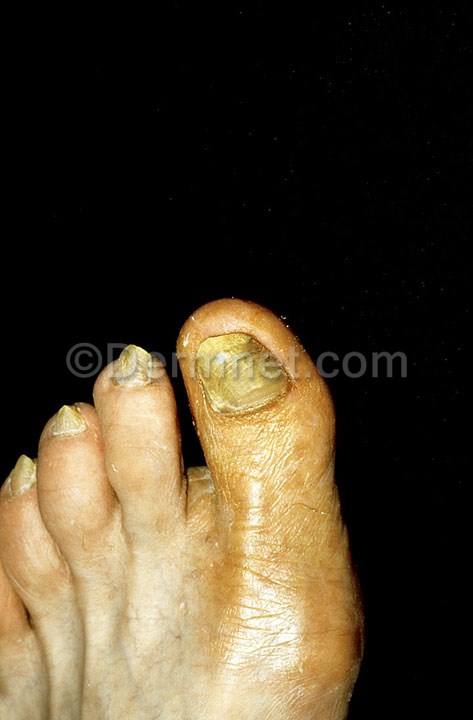
Disease: Nail Fungus and other Nail Disease